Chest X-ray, AP view. Patient: 66 years old, sex M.
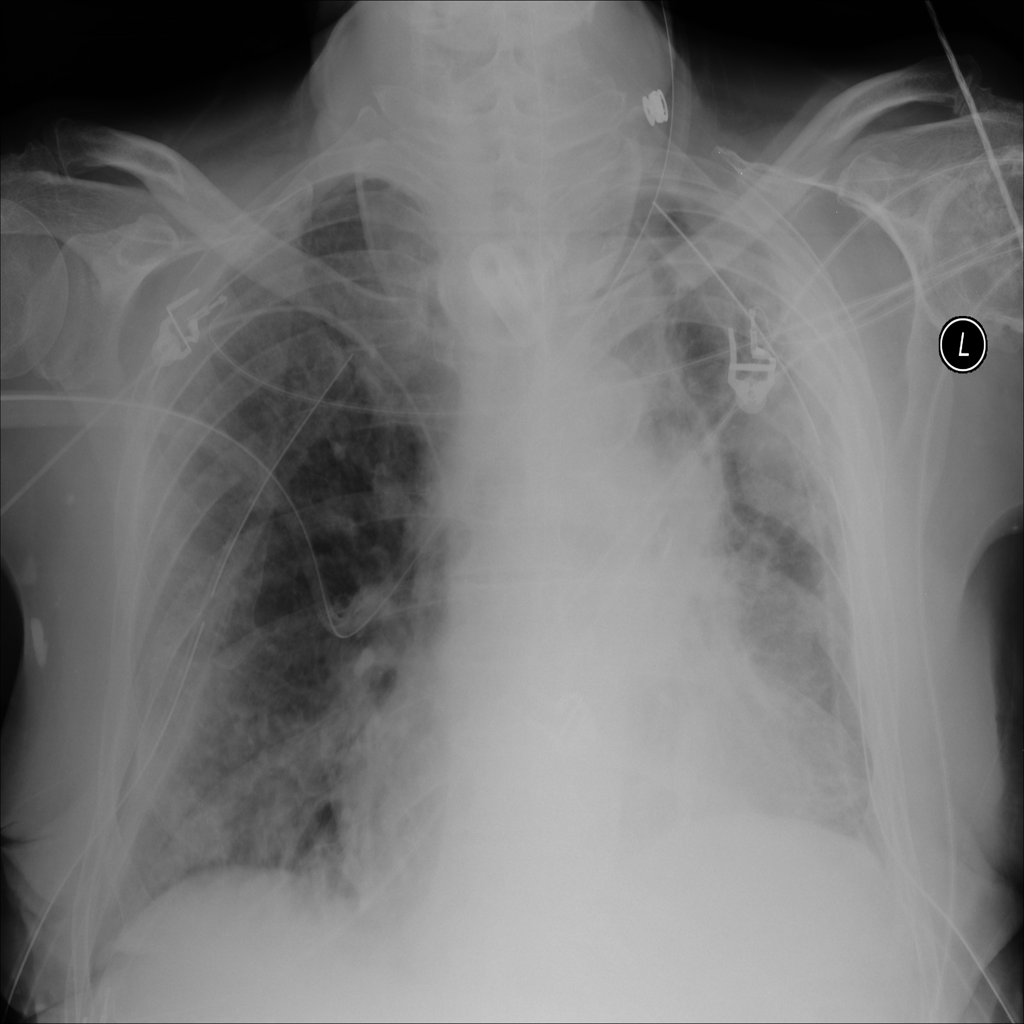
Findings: Pneumonia